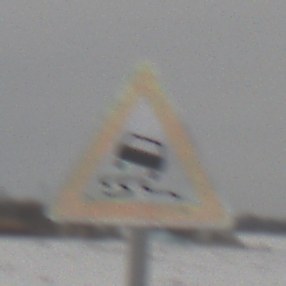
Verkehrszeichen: SchleuderOderRutschgefahr
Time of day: MorningAfternoon
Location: Outdoor (Nature)
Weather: Overcast
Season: Winter
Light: Natural